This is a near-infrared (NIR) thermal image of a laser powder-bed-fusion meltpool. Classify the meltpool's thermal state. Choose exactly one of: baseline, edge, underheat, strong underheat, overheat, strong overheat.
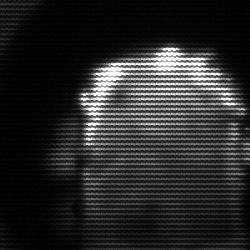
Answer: baseline